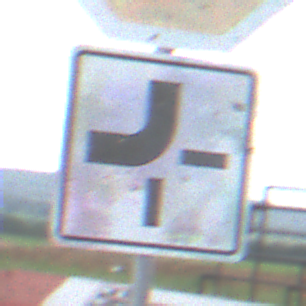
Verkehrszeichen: VerlaufVorfahrtsstrasse2
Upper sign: Stop
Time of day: MorningAfternoon
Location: Outdoor (RoadRail)
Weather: PartlyCloudy
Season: NotSpecified
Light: Natural